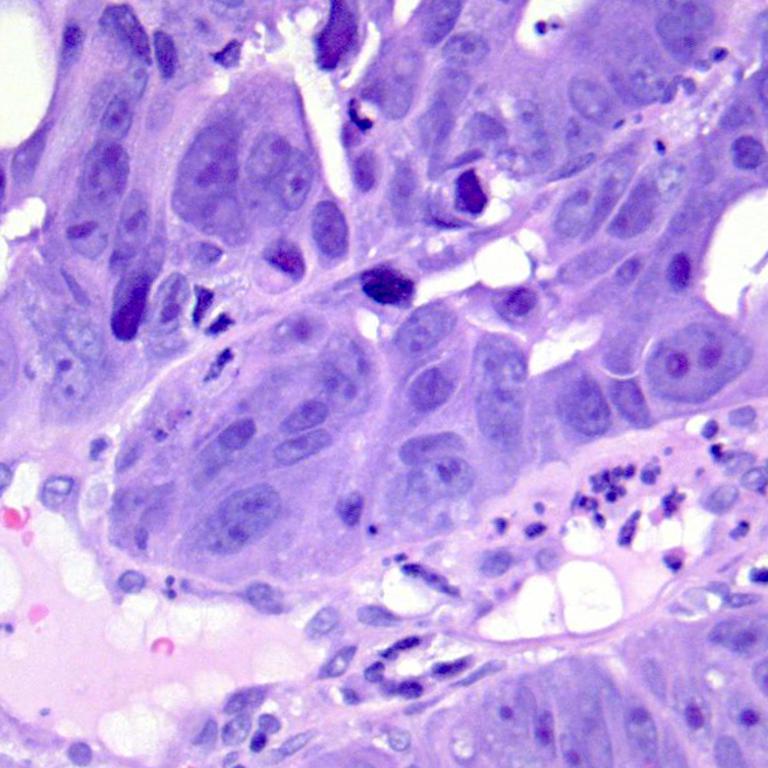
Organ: colon
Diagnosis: adenocarcinomas